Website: crate-barrel
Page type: payment
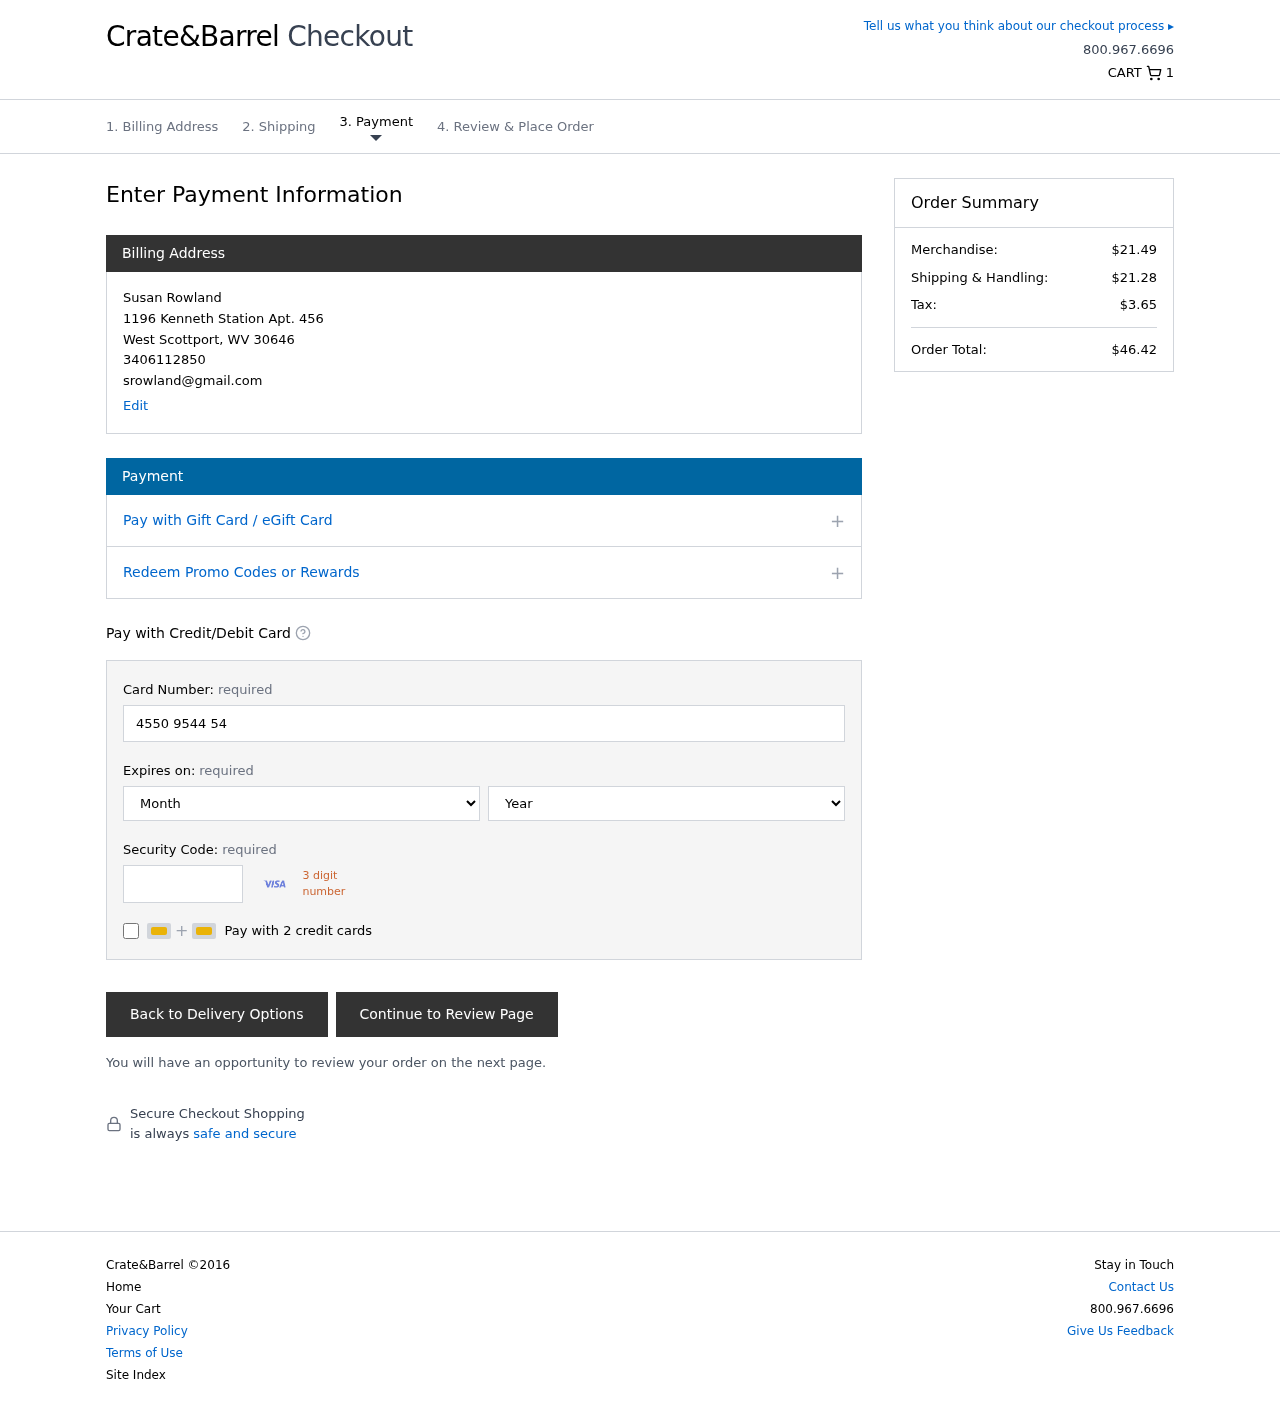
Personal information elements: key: PII_CARD_CVV
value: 986
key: PII_CARD_EXPIRY_MONTH
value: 04
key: PII_CARD_EXPIRY_YEAR
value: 29
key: PII_CARD_NUMBER
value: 4550 9544 5499 5253
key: PII_CITY
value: West Scottport
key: PII_EMAIL
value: srowland@gmail.com
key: PII_FULLNAME
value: Susan Rowland
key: PII_PHONE
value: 3406112850
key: PII_POSTCODE
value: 30646
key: PII_STATE_ABBR
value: WV
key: PII_STREET
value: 1196 Kenneth Station Apt. 456
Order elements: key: ORDER_NUM_ITEMS
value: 1
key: ORDER_SUBTOTAL
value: $21.49
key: ORDER_SHIPPING_COST
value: $21.28
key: ORDER_TAX
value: $3.65
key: ORDER_TOTAL
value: $46.42